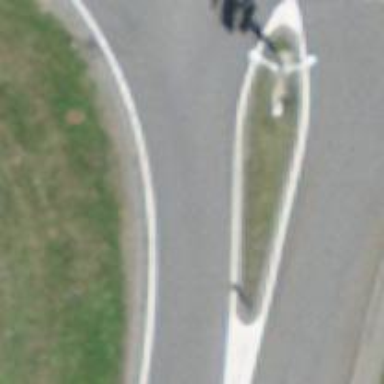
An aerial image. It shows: Asphalt road with primary link designation.